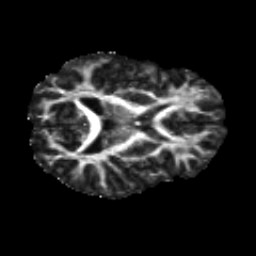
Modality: FA
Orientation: axial
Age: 20
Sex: male
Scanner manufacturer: siemens
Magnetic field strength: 3 T
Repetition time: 8.8 s
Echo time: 0.085 s